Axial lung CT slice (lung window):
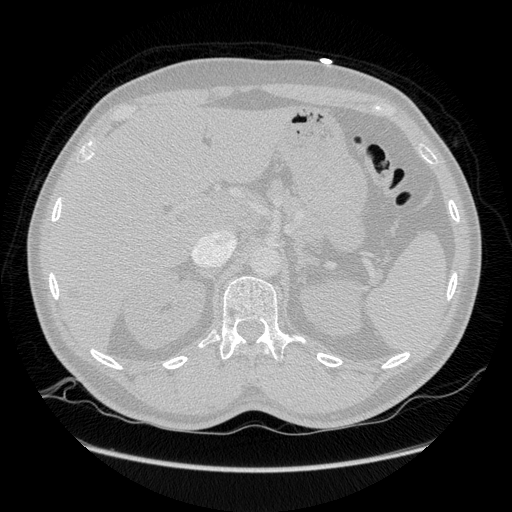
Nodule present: no